Field crop: maize
Growth stage: 1
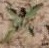
Species: atriplex